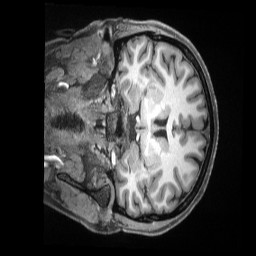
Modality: T1w
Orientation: coronal
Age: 40
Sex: female
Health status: ill
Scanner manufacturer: siemens
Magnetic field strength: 3 T
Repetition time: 2.5 s
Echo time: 0.00181 s